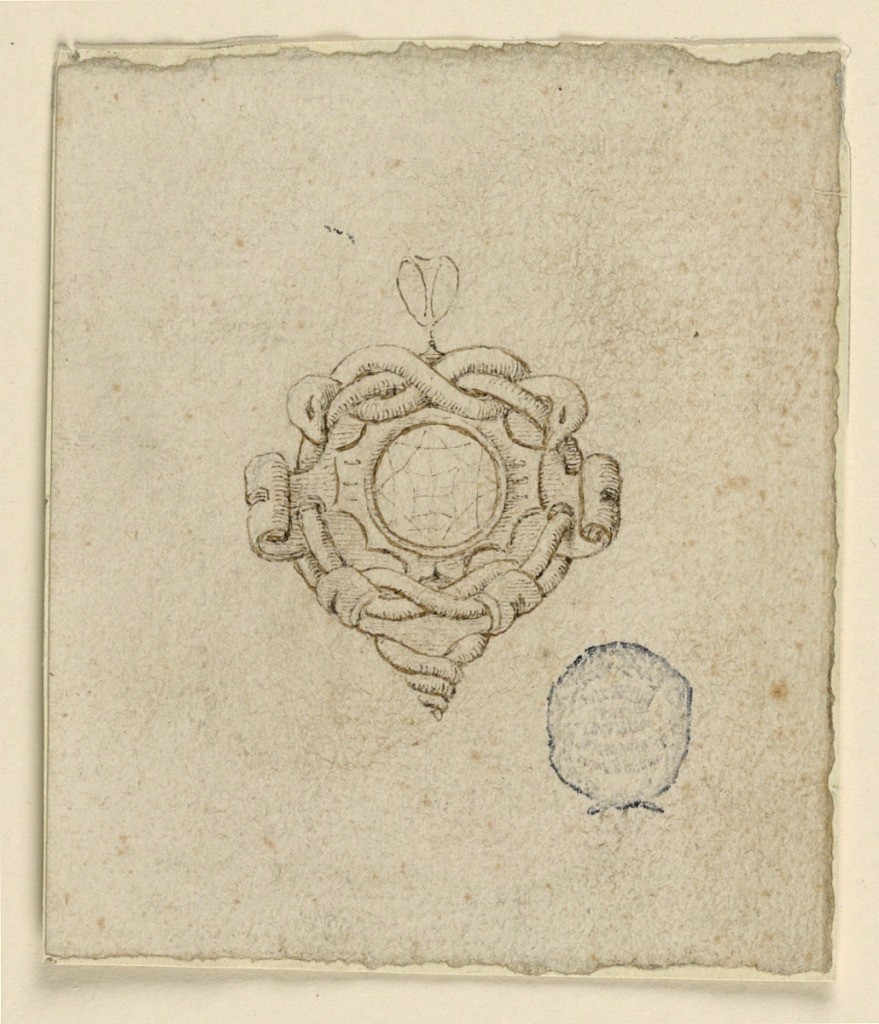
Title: Design for a Pendant
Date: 1850–75
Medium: Pen and sepia on paper
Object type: Drawing
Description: A circular diamond is framed by two snakes, strapwork serve as handles, by which the chain is fastened. Below is a diamond.